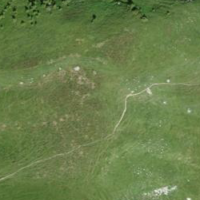
EUNIS habitat code: 23
Species observed at this site:
Campanula barbata